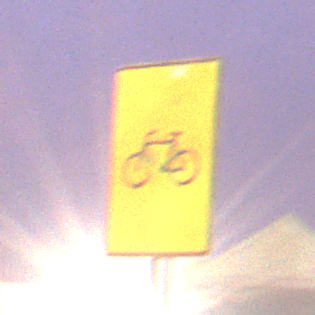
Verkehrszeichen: RadverkehrOhnePfeilsymbol
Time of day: SunriseSunset
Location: Outdoor (Urban)
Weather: PartlyCloudy
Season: NotSpecified
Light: Artificial